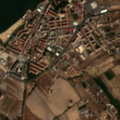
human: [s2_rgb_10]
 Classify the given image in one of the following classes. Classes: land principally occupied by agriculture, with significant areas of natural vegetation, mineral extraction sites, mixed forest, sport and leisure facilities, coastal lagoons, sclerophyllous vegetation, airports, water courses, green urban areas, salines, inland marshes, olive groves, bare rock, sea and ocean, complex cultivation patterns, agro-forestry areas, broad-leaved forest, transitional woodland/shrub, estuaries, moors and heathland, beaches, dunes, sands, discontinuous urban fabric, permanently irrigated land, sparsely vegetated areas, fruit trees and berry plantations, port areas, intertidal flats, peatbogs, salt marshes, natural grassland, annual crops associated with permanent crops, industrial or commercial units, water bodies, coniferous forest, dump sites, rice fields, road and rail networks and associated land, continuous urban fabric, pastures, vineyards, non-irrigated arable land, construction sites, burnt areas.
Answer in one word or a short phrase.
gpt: continuous urban fabric, complex cultivation patterns, estuaries